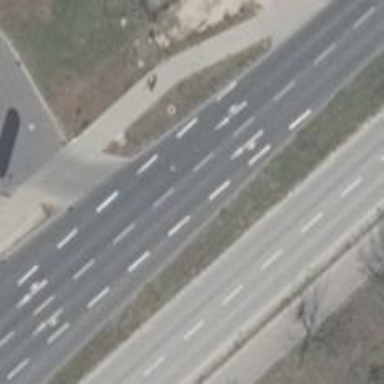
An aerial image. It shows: Asphalt road classified as primary highway.